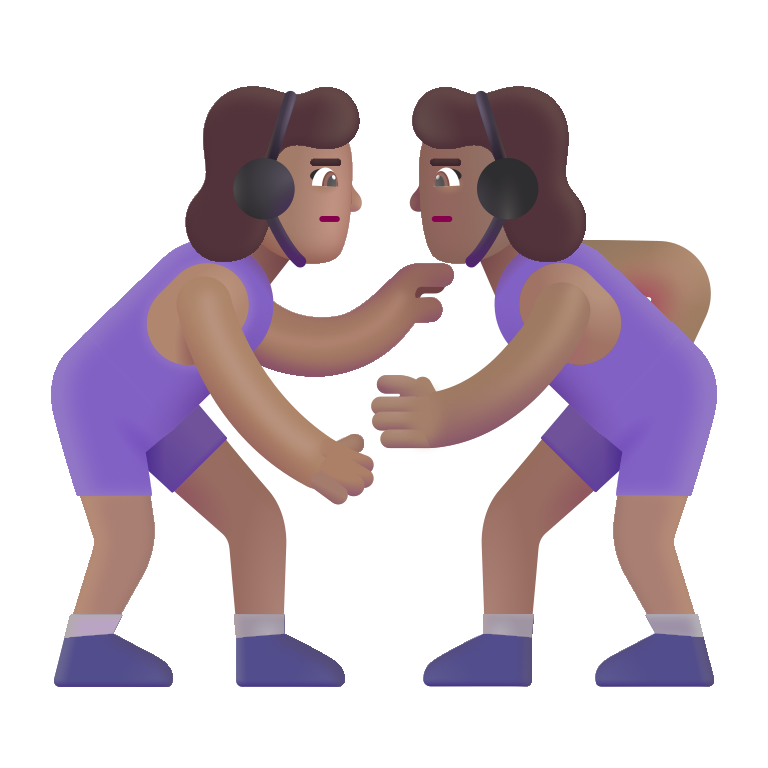
woman wrestling color